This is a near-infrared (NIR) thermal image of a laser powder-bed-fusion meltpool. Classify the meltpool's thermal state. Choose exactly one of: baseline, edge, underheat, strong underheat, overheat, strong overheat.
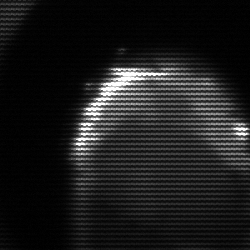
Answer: edge